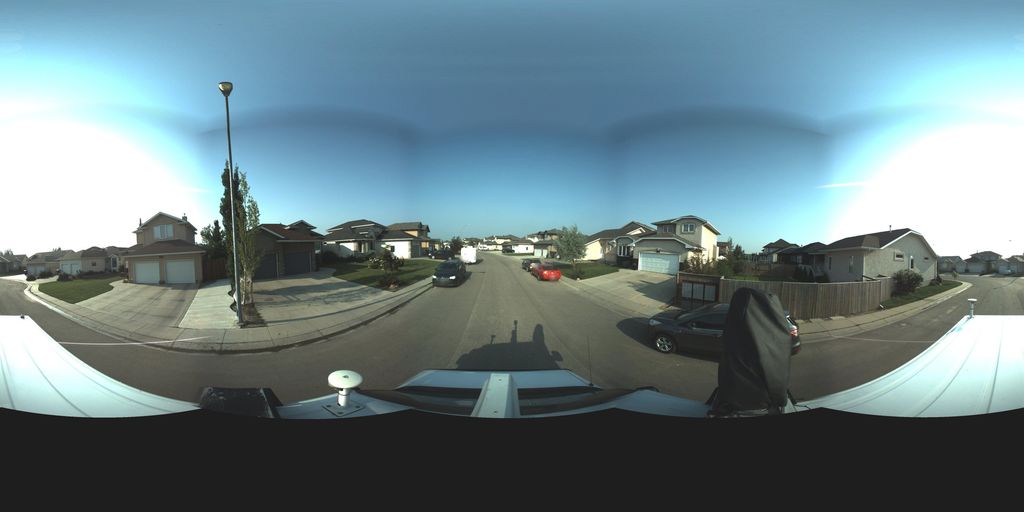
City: saskatoon